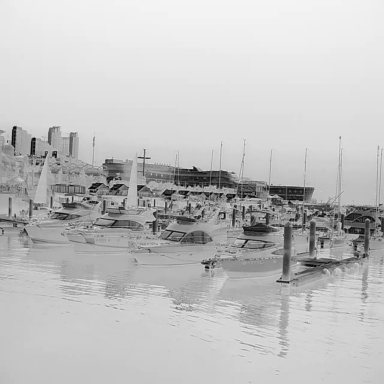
There are seven objects shown in the infrared image, including two sailboats, and five canoes.